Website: walmart
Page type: receipt
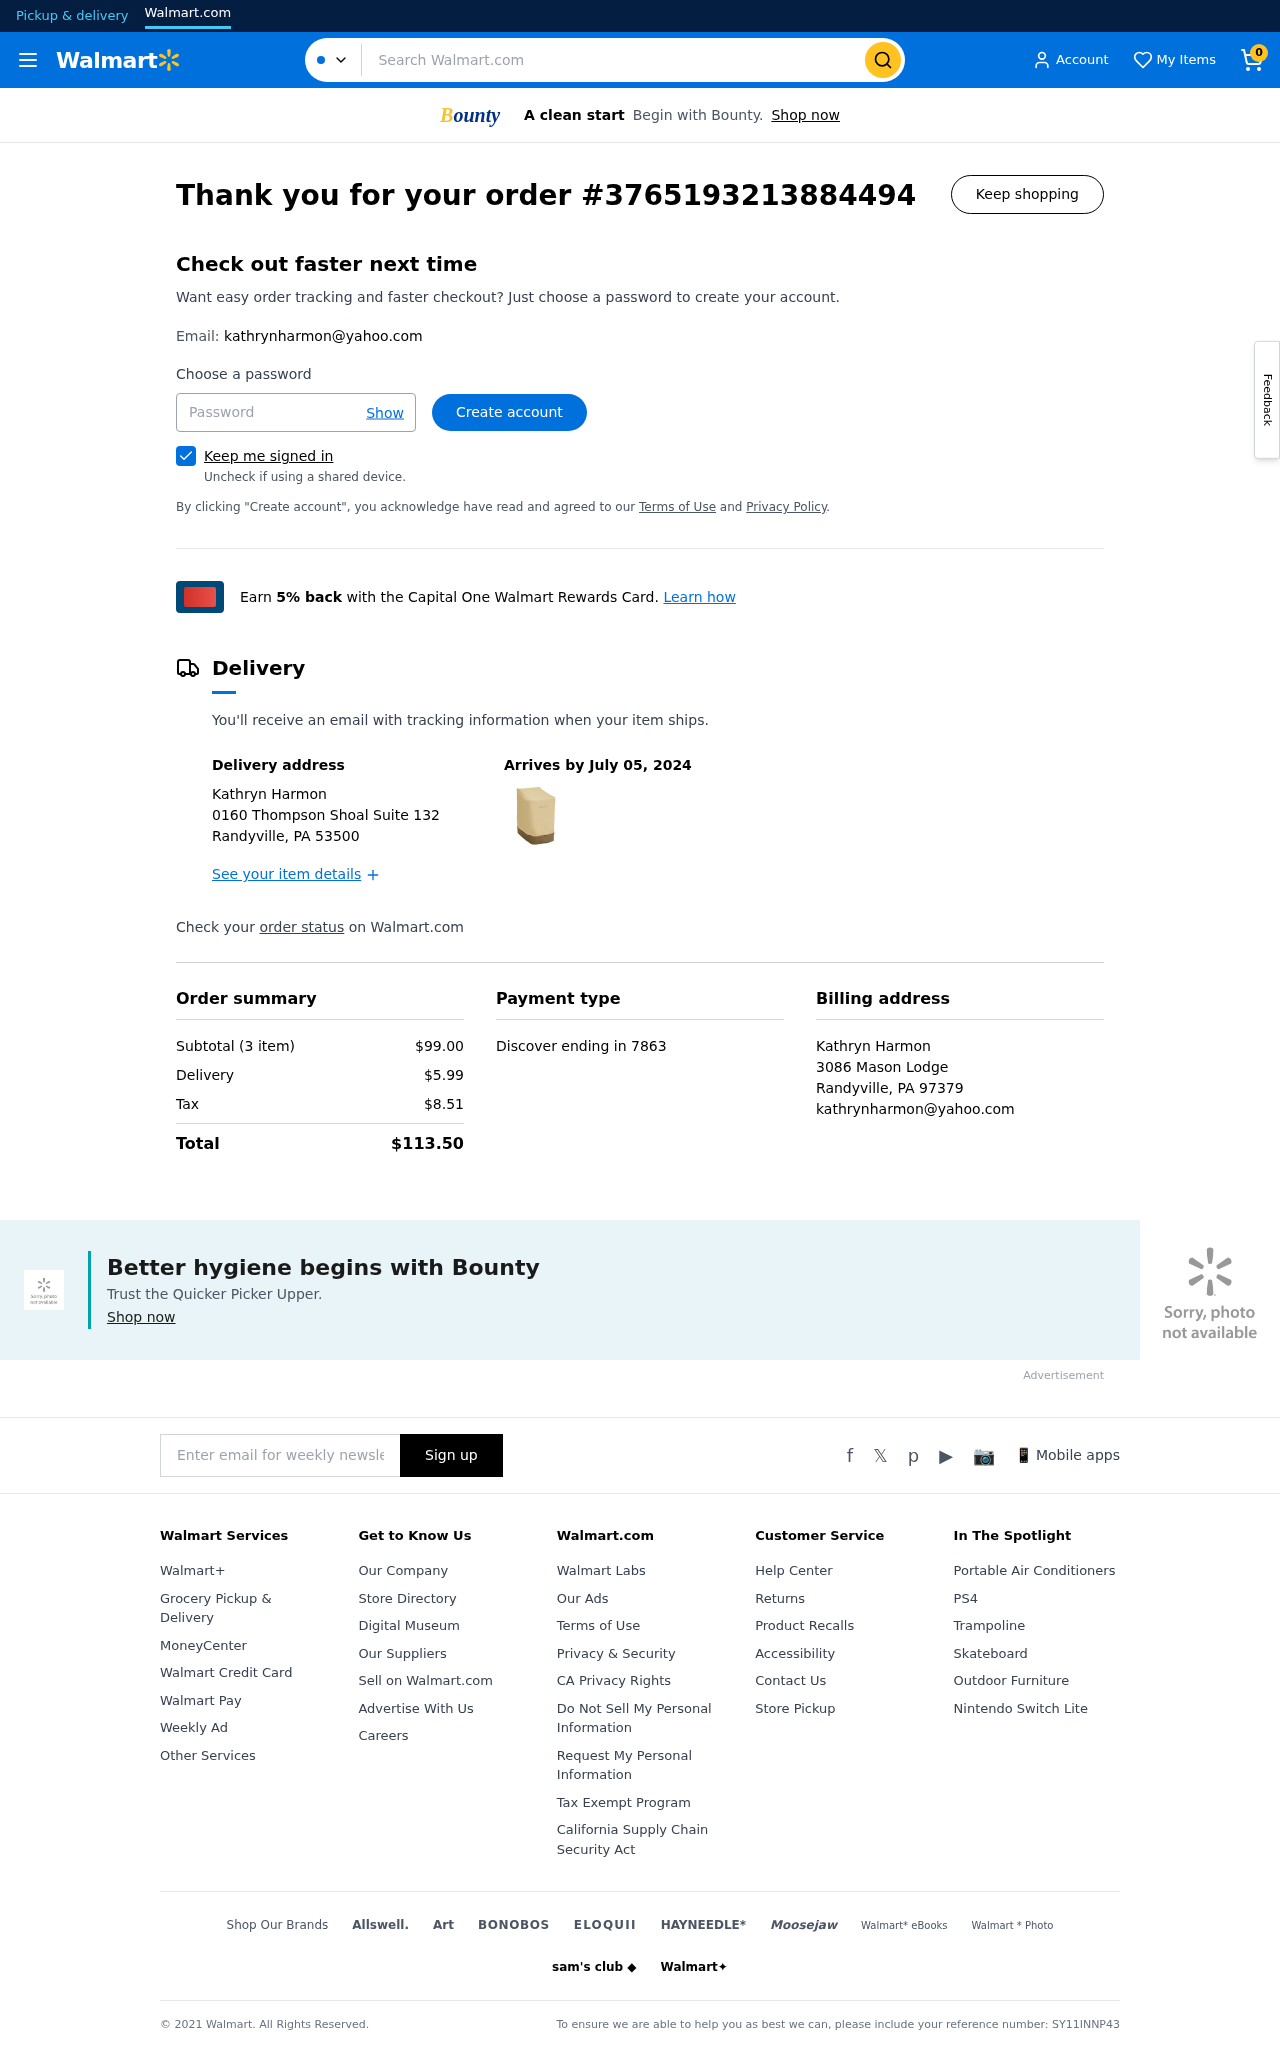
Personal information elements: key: PII_CARD_LAST4
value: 7863
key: PII_CARD_TYPE
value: Discover
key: PII_CITY_STATE_ZIP
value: Randyville, PA 53500
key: PII_CITY_STATE_ZIP2
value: Randyville, PA 97379
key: PII_EMAIL
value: kathrynharmon@yahoo.com
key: PII_EMAIL2
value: kathrynharmon@yahoo.com
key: PII_FULLNAME
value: Kathryn Harmon
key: PII_FULLNAME2
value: Kathryn Harmon
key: PII_STREET
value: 0160 Thompson Shoal Suite 132
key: PII_STREET2
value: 3086 Mason Lodge
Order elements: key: ORDER_NUM_ITEMS
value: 0
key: ORDER_ID
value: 3765193213884494
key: ORDER_DELIVERY_DATE
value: July 05, 2024
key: ORDER_NUM_ITEMS
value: Subtotal (3 item)
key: ORDER_SUBTOTAL
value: $99.00
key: ORDER_SHIPPING_COST
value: $5.99
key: ORDER_TAX
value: $8.51
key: ORDER_TOTAL
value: $113.50
Search elements: key: HEADER_SEARCH
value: Search Walmart.com